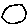
Label: circle